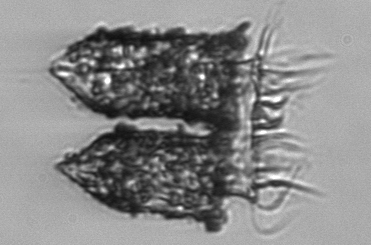
Label: Tintinnopsis